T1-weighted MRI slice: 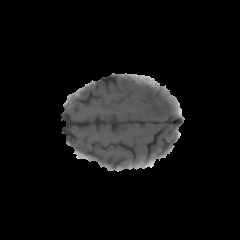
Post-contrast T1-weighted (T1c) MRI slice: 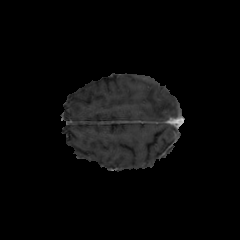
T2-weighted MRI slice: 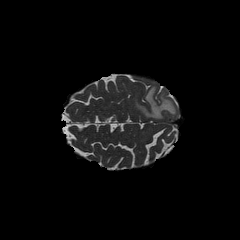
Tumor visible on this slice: yes